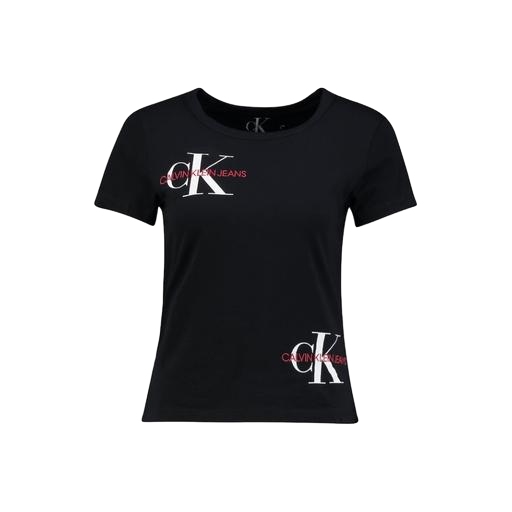
black logo-print top, black logo-print t-shirt, logo-embroidered top, white background